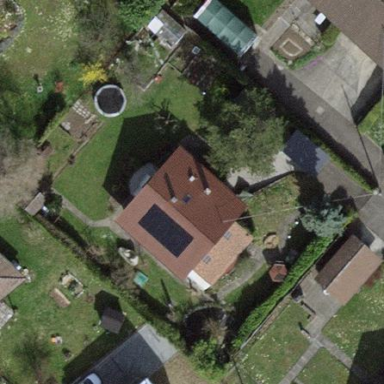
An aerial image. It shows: Garden enclosed by fence.